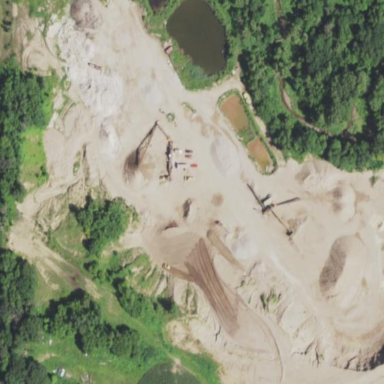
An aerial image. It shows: Quarry rich in gravel and sand resources.